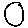
Label: circle